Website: lowes
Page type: order-returns
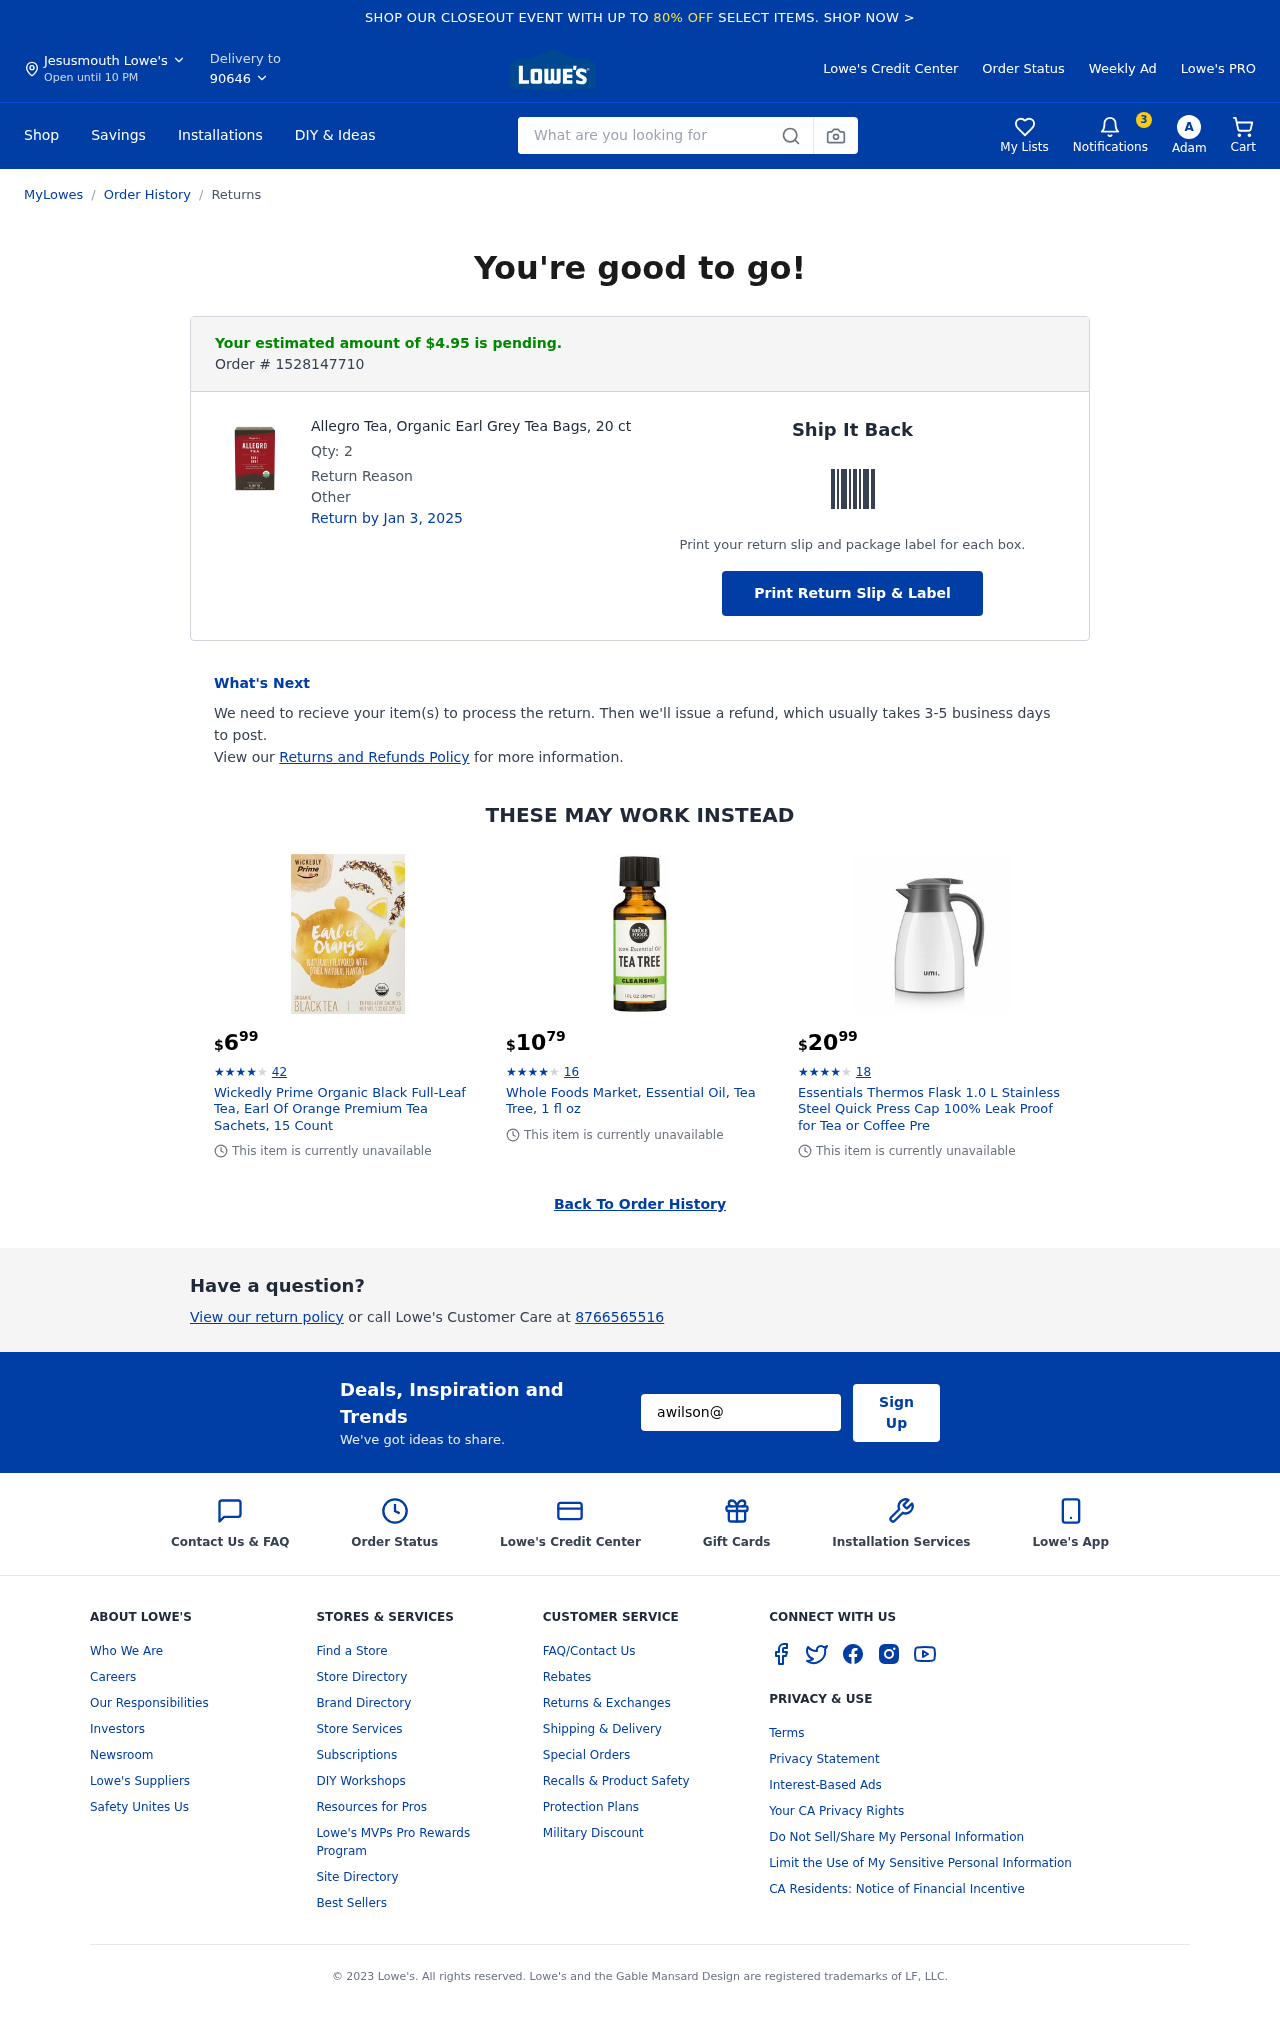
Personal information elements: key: PII_CITY
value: Jesusmouth
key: PII_EMAIL
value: awilson@gmail.com
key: PII_FIRSTNAME
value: Adam
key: PII_PHONE
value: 8766565516
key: PII_POSTCODE
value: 90646
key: PII_FIRSTNAME_INITIAL
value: A
Product elements: key: PRODUCT1_NAME
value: Allegro Tea, Organic Earl Grey Tea Bags, 20 ct
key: PRODUCT1_QUANTITY
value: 2
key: PRODUCT2_NAME
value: Wickedly Prime Organic Black Full-Leaf Tea, Earl Of Orange Premium Tea Sachets, 15 Count
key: PRODUCT2_NUM_RATINGS
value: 42
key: PRODUCT2_PRICE
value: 6.99
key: PRODUCT2_RATING
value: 4.5
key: PRODUCT3_NAME
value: Whole Foods Market, Essential Oil, Tea Tree, 1 fl oz
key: PRODUCT3_NUM_RATINGS
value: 16
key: PRODUCT3_PRICE
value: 10.79
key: PRODUCT3_RATING
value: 4.3
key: PRODUCT4_NAME
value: Essentials Thermos Flask 1.0 L Stainless Steel Quick Press Cap 100% Leak Proof for Tea or Coffee Pre
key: PRODUCT4_NUM_RATINGS
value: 18
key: PRODUCT4_PRICE
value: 20.99
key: PRODUCT4_RATING
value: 4
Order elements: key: ORDER_NUM_ITEMS
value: Cart
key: ORDER_TOTAL
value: Your estimated amount of $4.95 is pending.
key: ORDER_ID
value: Order # 1528147710
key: ORDER_RETURN_BY_DATE
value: Return by Jan 3, 2025
Search elements: key: HEADER_SEARCH
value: What are you looking for
Other elements: key: NOTIFICATION_COUNT
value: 3